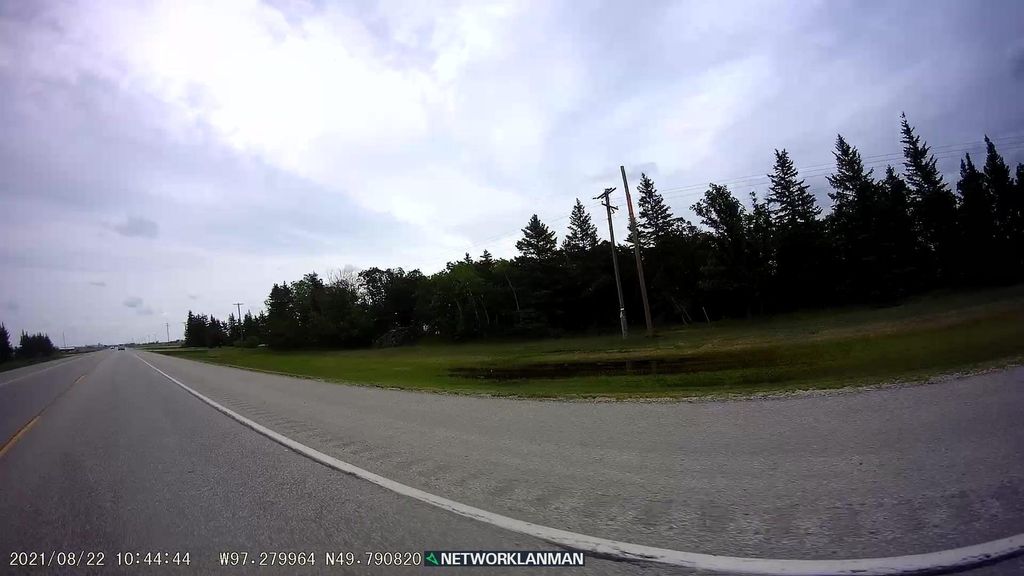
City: winnipeg